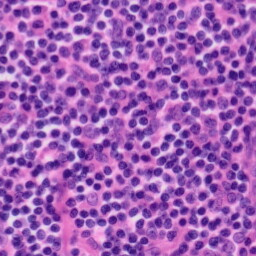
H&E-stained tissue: Tonsil